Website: bh-photo
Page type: receipt
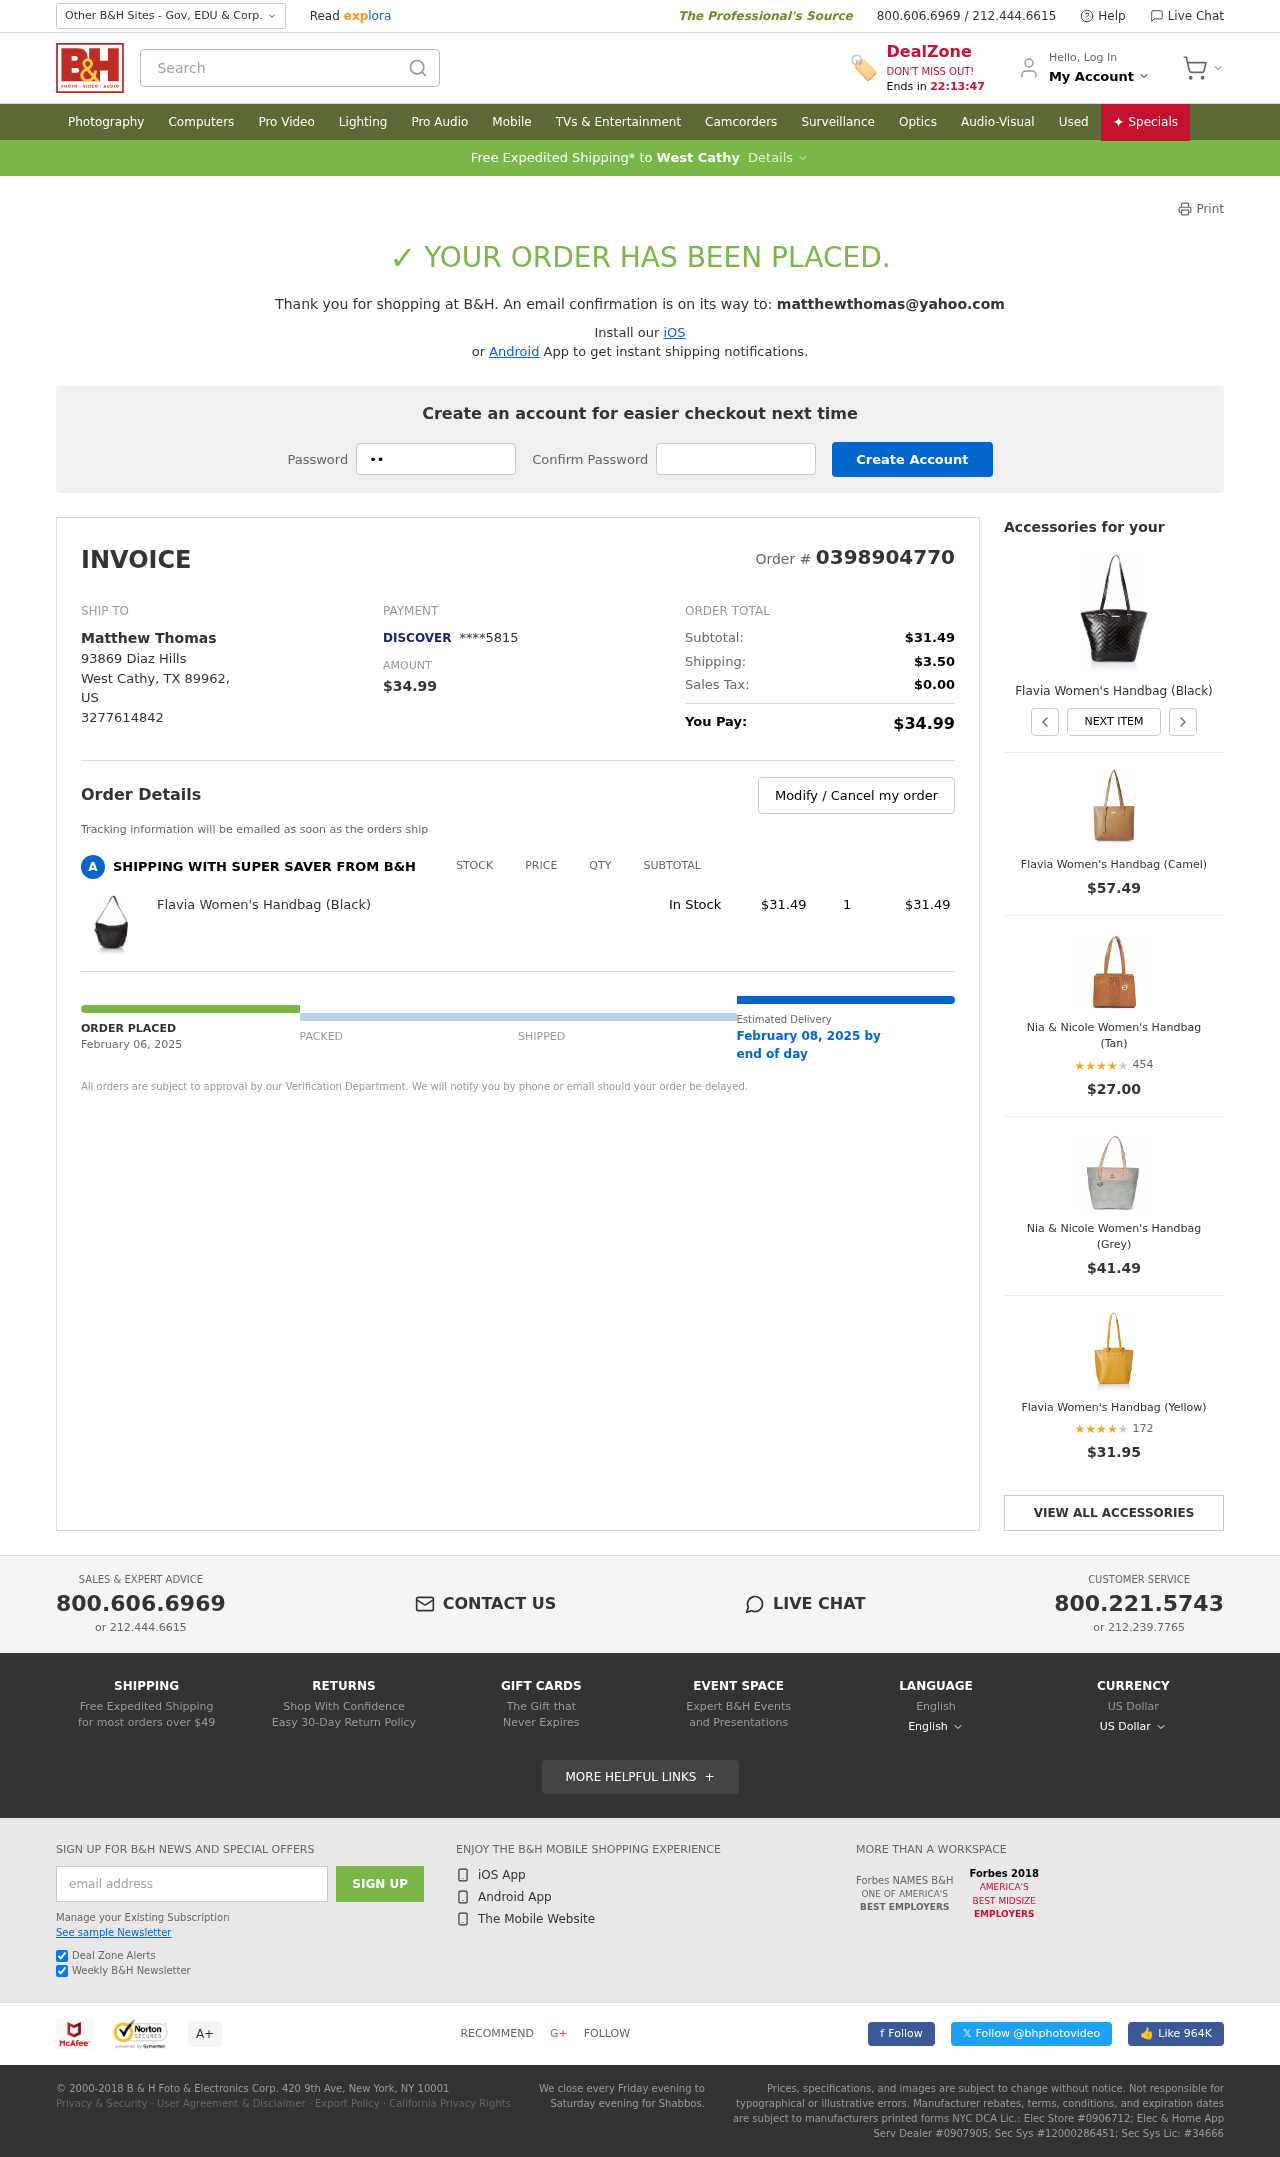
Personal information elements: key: PII_CARD_LAST4
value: ****5815
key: PII_CARD_TYPE
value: DISCOVER
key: PII_CITY
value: West Cathy
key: PII_COUNTRY_CODE
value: US
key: PII_EMAIL
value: matthewthomas@yahoo.com
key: PII_FULLNAME
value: Matthew Thomas
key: PII_PHONE
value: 3277614842
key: PII_POSTCODE
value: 89962
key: PII_STATE_ABBR
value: TX
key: PII_STREET
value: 93869 Diaz Hills
Product elements: key: PRODUCT1_NAME
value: Flavia Women's Handbag (Black)
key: PRODUCT1_PRICE
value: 31.49
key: PRODUCT1_QUANTITY
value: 1
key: PRODUCT2_NAME
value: Flavia Women's Handbag (Black)
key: PRODUCT3_NAME
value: Flavia Women's Handbag (Camel)
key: PRODUCT3_PRICE
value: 57.49
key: PRODUCT4_NAME
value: Nia & Nicole Women's Handbag (Tan)
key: PRODUCT4_NUM_RATINGS
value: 454
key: PRODUCT4_PRICE
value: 27
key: PRODUCT4_RATING
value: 3.8
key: PRODUCT5_NAME
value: Nia & Nicole Women's Handbag (Grey)
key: PRODUCT5_PRICE
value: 41.49
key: PRODUCT6_NAME
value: Flavia Women's Handbag (Yellow)
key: PRODUCT6_NUM_RATINGS
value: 172
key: PRODUCT6_PRICE
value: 31.95
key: PRODUCT6_RATING
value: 3.9
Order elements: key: ORDER_ID
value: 0398904770
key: ORDER_TOTAL
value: $34.99
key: ORDER_SUBTOTAL
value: $31.49
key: ORDER_SHIPPING_COST
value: $3.50
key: ORDER_TAX
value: $0.00
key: ORDER_DATE
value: February 06, 2025
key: ORDER_DELIVERY_DATE
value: February 08, 2025 by
Search elements: key: HEADER_SEARCH
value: Search